Question: This is my data (EXAMPLE):
'''
EXAMPLE<-data.frame(
X=c(99.6, 98.02, 96.43, 94.44, 92.06, 90.08, 87.3, 84.92, 82.14,
79.76, 76.98, 74.21, 71.03, 67.86, 65.08, 62.3, 59.92, 56.35,
52.38, 45.63, 41.67, 35.71, 30.95, 24.6, 17.86, 98.44, 96.48,
94.14, 92.19, 89.84, 87.5, 84.38, 82.42, 78.52, 76.17, 73.83,
70.7, 65.63, 62.89, 60.16, 58.2, 54.69, 52.73, 49.61, 46.09,
42.58, 40.23, 36.72, 32.81),
Y=c(3.62, 9.78, 15.22, 19.93, 24.64, 30.43, 35.14, 39.49, 44.93,
49.64, 52.9, 57.97, 62.68, 66.3, 70.29, 73.55, 76.09, 78.62,
80.8, 82.61, 84.42, 87.32, 91.67, 96.01, 99.28, 3.85, 8.55, 11.97,
17.52, 20.94, 25.21, 29.49, 34.62, 38.89, 41.88, 46.58, 50.43,
57.26, 63.25, 67.09, 70.09, 74.79, 79.06, 82.91, 88.03, 91.88,
95.3, 97.86, 99.57))
'''
I do a polynomial regression:
'''
> LinearModel.2 <- lm(Y ~ X +I(X ^2), data=EXAMPLE)
> summary(LinearModel.2)
Call:
lm(formula = Y ~ X + I(X^2), data = CET2M3)
Residuals:
Min 1Q Median 3Q Max
-7.3278 -4.0767 0.2222 4.7403 6.3660
Coefficients:
Estimate Std. Error t value Pr(>|t|)
(Intercept) 97.041626 5.491862 17.670 < 2e-16 ***
X 0.339600 0.183034 1.855 0.07 .
I(X^2) -0.012709 0.001416 -8.975 1.13e-11 ***
---
Signif. codes: 0 '***' 0.001 '**' 0.01 '*' 0.05 '.' 0.1 ' ' 1
Residual standard error: 4.706 on 46 degrees of freedom
"Multiple R-squared: 0.9755, Adjusted R-squared: 0.9745 "
F-statistic: 917 on 2 and 46 DF, p-value: < 2.2e-16
'''
And also the confidence intervals at 95%:
'''
> Confint(LinearModel.2, level=0.95)
Estimate 2.5 % 97.5 %
(Intercept) 97.<PHONE> 85.98708171 108.096170906
X 0.33959960 -0.<PHONE> 0.708028199
I(X^2) -0.<PHONE> -0.<PHONE> -0.009859103
'''
Otherwise, when I plot the regression using the ggplot2 function I get the next image:
'''
qplot(X, Y, data=EXAMPLE, geom=c("point", "smooth"), method="lm", formula= y ~ poly(x, 2))
'''

Finally, when I predict the value of Y following the polynomial regression and also its confidence interval according to the next commands:
'''
newdata50 = data.frame(X=50)
predict(LinearModel.2,newdata50,interval="predict")
'''
I get the next values
'''
Fit=82,24796 2.5=72,57762 97.5=91,91829
'''
Although the Fit value matches perfectly with what is expected in the ggplot2 graph, the confidence intervals don't.
What's wrong? Whom should I trust? Why aren't they the same?
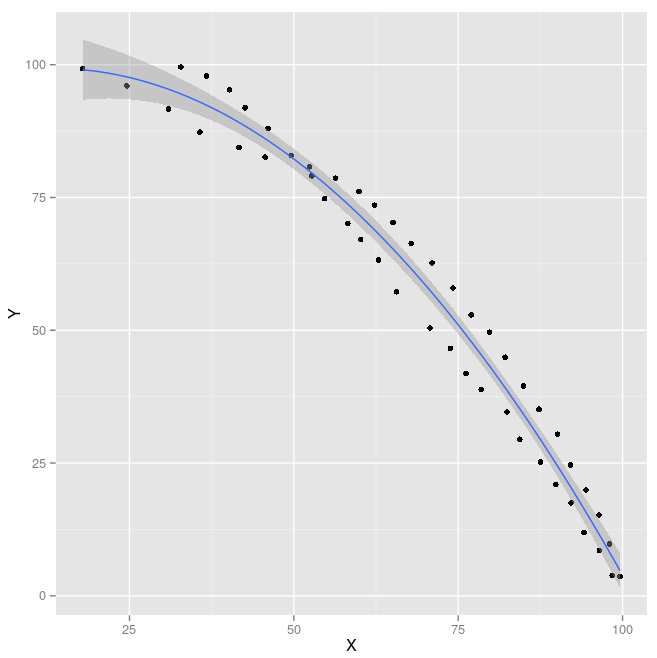
Answer: There's a difference between a prediction interval and a confidence interval. Observe
'''
predict(LinearModel.2,newdata50,interval="predict")
# fit lwr upr
# 1 82.24791 72.58054 91.91528
predict(LinearModel.2,newdata50,interval="confidence")
# fit lwr upr
# 1 82.24791 80.30089 84.19494
'''
ggplot draws the confidence interval, not the prediction interval.